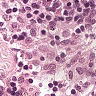
Metastatic tissue present: no